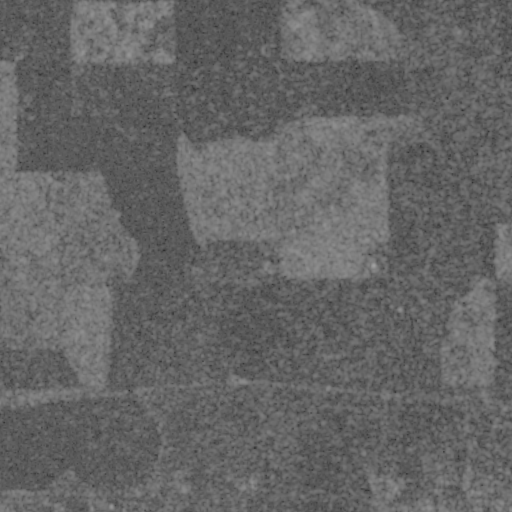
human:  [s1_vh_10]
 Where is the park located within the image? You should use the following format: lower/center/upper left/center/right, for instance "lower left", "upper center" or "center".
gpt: The park is located in the lower right of the image.
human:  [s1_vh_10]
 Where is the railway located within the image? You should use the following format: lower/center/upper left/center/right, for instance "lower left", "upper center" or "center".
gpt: The railway is located in the lower of the image.
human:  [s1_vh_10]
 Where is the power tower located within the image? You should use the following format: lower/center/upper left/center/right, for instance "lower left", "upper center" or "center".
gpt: There is no power tower in the image.

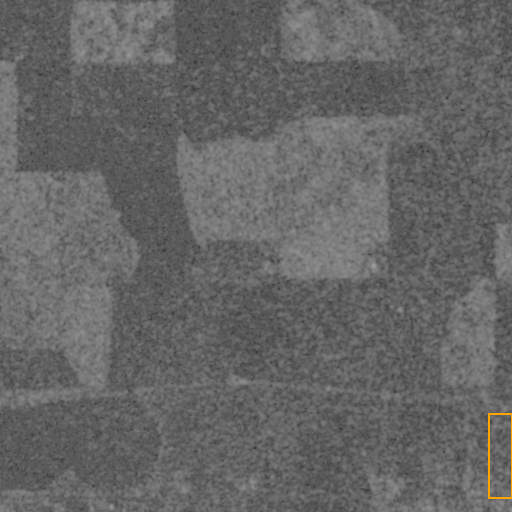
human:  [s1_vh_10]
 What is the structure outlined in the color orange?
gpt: The structure outlined in orange is a park.
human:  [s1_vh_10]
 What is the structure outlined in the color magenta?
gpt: There is no magenta outline.